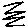
Label: zigzag